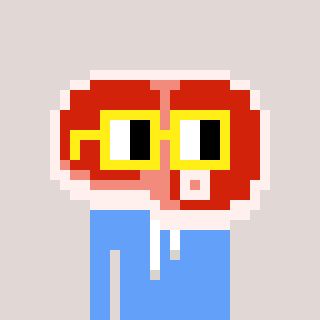
a pixel art character with square yellow glasses, a steak-shaped head and a blue-colored body on a warm background